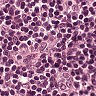
Metastatic tissue present: no